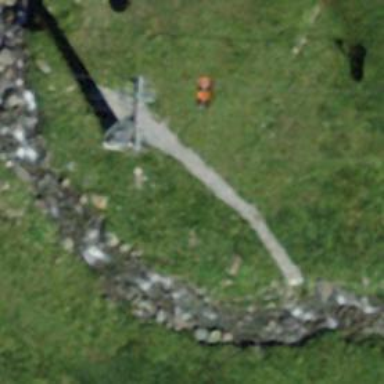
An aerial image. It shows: Pylon used for aerialway.